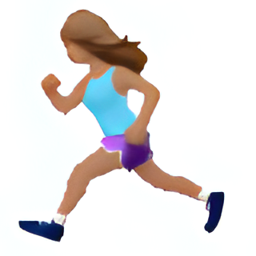
Name: woman running type 4
Emoji: 🏃🏽‍♀️
Group: People & Body
Sub-group: person-activity